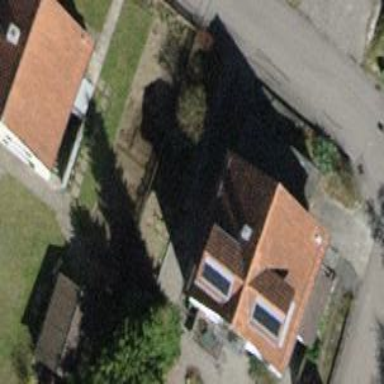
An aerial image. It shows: Building with tile roof.